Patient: sex M, age 57
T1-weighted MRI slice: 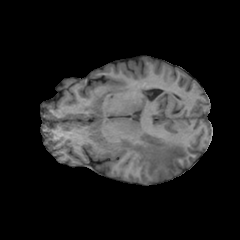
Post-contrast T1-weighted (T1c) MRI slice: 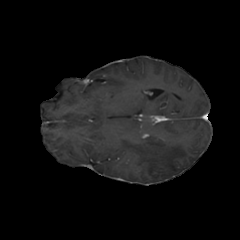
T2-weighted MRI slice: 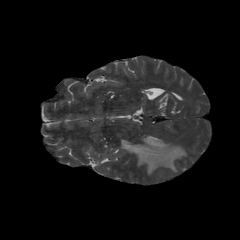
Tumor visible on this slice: yes
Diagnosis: Glioblastoma, IDH-wildtype
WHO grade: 4